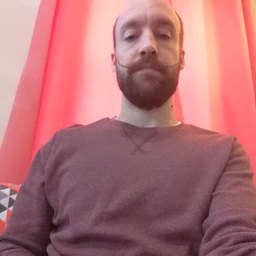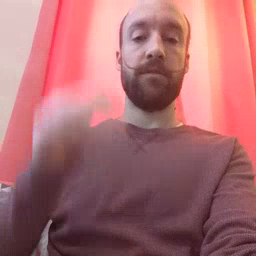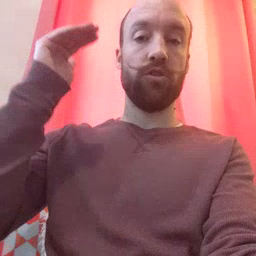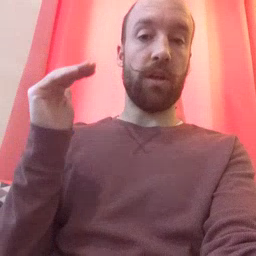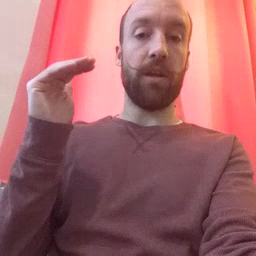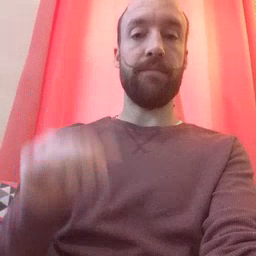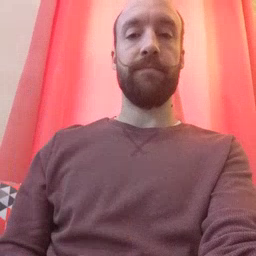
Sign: child